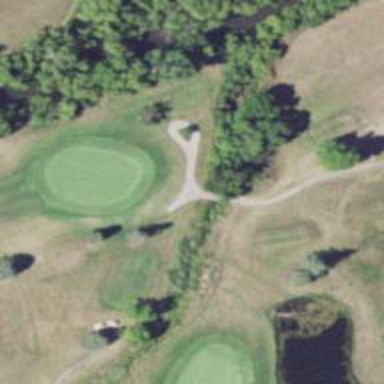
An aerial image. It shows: Pathway for golfing.